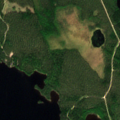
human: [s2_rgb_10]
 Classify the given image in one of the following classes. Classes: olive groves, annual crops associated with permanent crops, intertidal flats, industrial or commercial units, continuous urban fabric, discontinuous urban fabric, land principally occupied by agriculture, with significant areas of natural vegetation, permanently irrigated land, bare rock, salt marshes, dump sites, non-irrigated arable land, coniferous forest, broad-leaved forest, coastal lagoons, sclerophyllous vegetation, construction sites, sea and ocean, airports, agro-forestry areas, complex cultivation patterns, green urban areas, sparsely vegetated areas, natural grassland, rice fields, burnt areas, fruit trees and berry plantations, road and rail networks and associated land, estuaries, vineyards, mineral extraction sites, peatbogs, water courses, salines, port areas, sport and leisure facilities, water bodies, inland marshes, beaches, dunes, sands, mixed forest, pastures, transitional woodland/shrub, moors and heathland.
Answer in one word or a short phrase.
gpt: coniferous forest, mixed forest, water bodies